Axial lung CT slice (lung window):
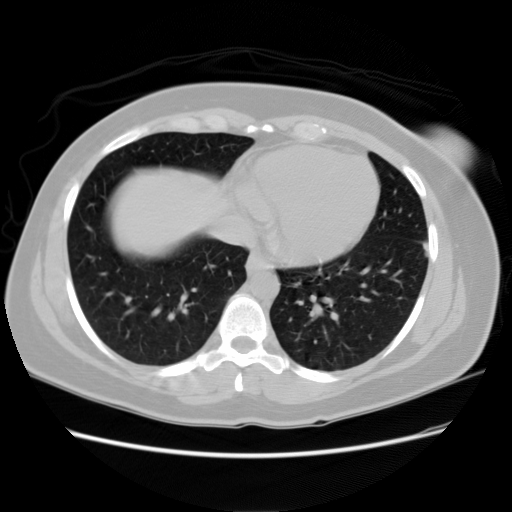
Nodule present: yes
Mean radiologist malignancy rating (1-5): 4.25